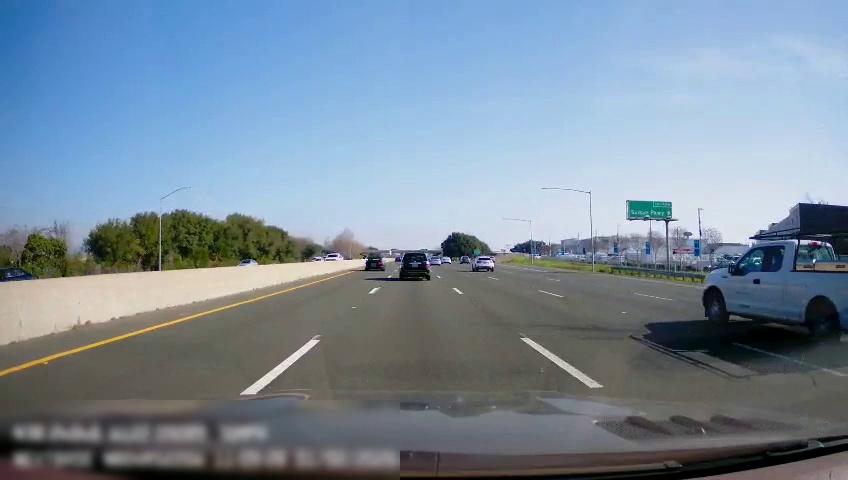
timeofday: Day
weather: Sunny
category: Drivable Space
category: Vehicles | Truck
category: Vehicles | Car
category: Vehicles | SUV
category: Vehicles | Car
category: Vehicles | Car
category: Vehicles | SUV
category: Vehicles | Car
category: Vehicles | Car
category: Vehicles | Car
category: Vehicles | Car
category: Vehicles | Car
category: Lanes | Alternate Lane
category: Lanes | Current Lane
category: Lanes | Current Lane
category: Lanes | Alternate Lane
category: Lanes | Alternate Lane
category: Lanes | Alternate Lane
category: Lanes | Alternate Lane
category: Traffic | Signs